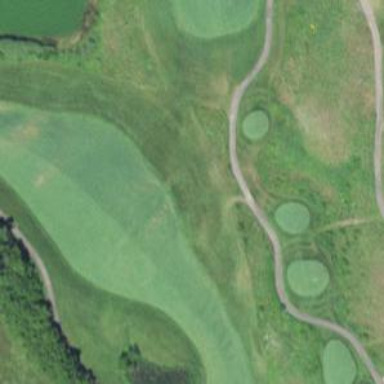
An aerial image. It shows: View of golf hole.